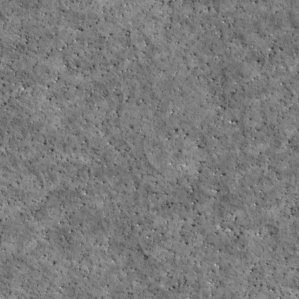
Label: non_frost